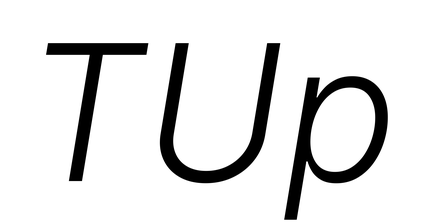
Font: Inter-Italic_Light_Italic